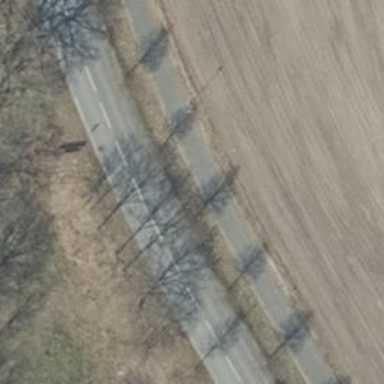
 featuring cycle track on the left side."